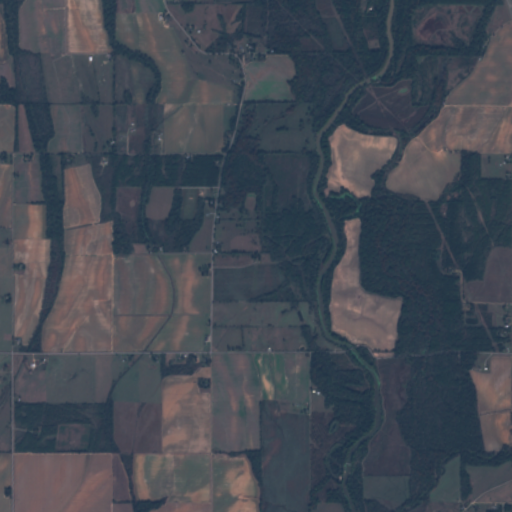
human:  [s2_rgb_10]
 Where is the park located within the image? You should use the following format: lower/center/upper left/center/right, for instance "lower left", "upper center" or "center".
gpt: The park is located in the upper center of the image.
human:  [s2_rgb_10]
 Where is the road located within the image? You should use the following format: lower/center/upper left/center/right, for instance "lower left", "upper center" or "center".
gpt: There is no road in the image.